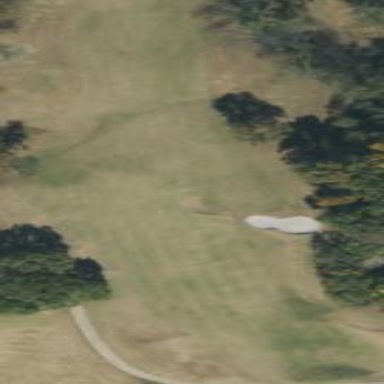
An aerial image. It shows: Golf fairway in the image.